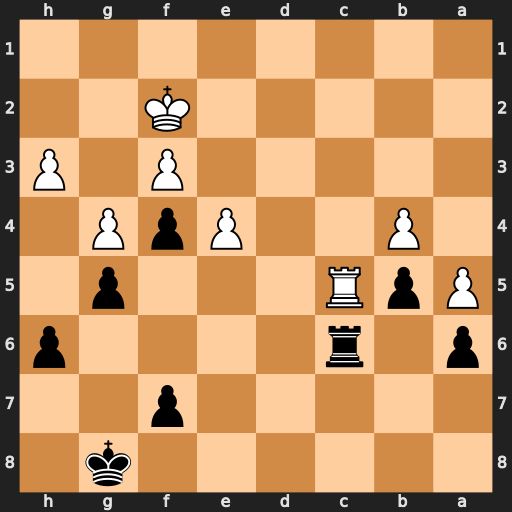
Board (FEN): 6k1/5p2/p1r4p/PpR3p1/1P2PpP1/5P1P/5K2/8
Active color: b
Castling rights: -
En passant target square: -
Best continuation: Rxc5 bxc5 Kf8